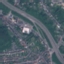
Label: Highway